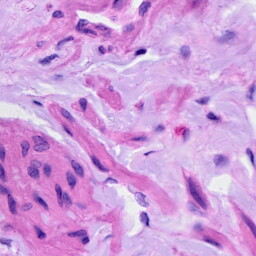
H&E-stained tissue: Ovarian